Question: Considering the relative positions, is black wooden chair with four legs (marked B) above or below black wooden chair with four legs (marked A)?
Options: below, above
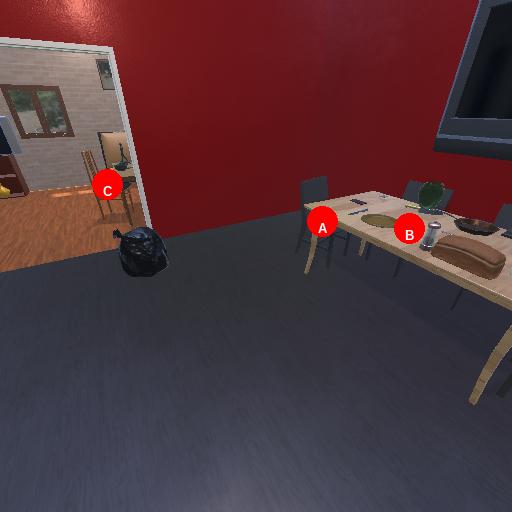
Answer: below